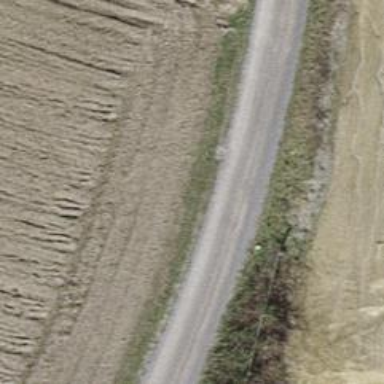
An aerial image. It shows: Pebblestone track with grade3 tracktype.